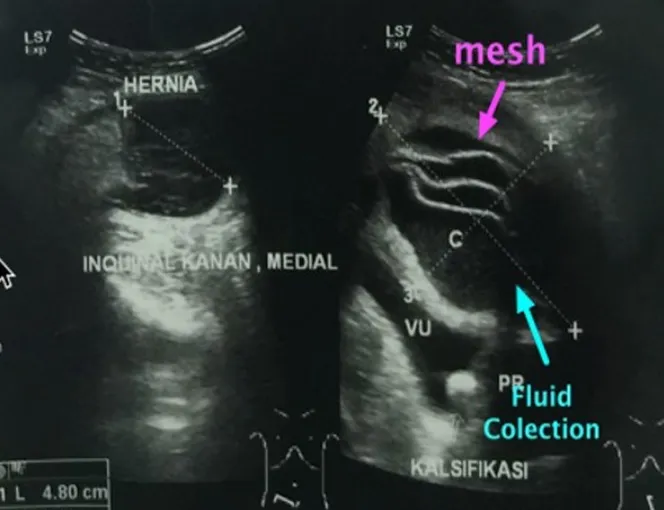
USG after 3-week post operation.
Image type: radiology (ultrasound)